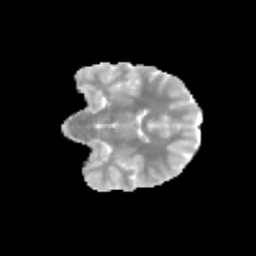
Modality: MD
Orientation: coronal
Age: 13
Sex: female
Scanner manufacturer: siemens
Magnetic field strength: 3 T
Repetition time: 3.8 s
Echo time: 0.07 s